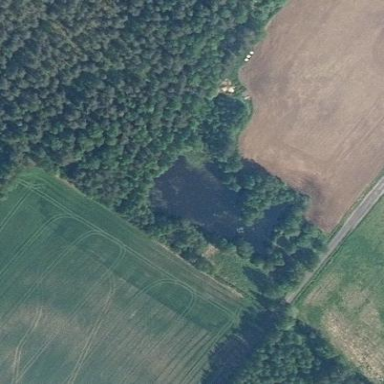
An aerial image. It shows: Peaceful pond surrounded by nature.